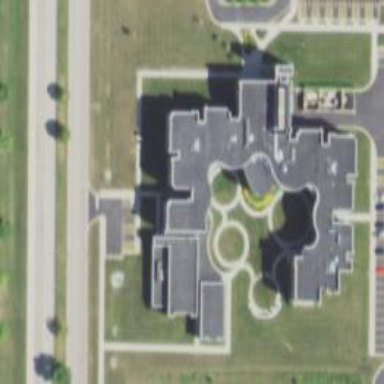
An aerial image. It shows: College building.